Question: I hosted my site, and have used css3 transforms to rotate the content of one of the pages. You can have a look <URL>.
If I open the page in Firefox, when I click on any of the textboxes, the auto complete suggestions show as if the textbox was not rotated, and it makes the site look bad.
I have applied the following transform on the container div:
'''
-webkit-transform: rotate(355deg);
-moz-transform: rotate(355deg);
-o-transform: rotate(355deg);
'''
The snapshot is as shown below.

Can anyone please suggest how I can fix it? Thanks in advance. :)
PS: Chrome doesn't give me autocomplete for some reason, tried in multiple systems.
EDITED:
I'm using asp textboxes, so I can use the 'autocompletetype="disabled"' to turn off autocomplete, but I was wondering if there was a way to fix this behavior?
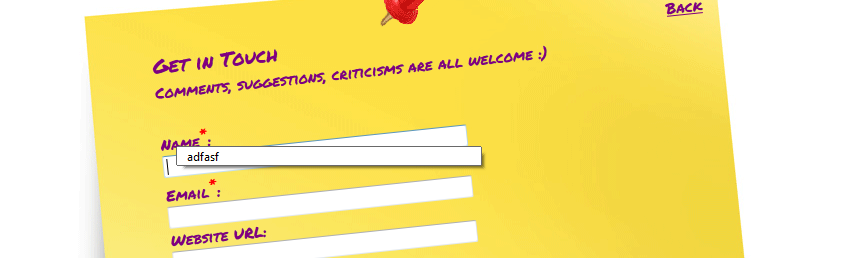
Answer: Can you fix it with autocomplete off?
'''
<input type="text" name="name" autocomplete="off" />
'''
Seems to be impossible otherwise: <URL>